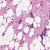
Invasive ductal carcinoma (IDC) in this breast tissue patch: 1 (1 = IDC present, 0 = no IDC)